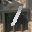
Label: 1